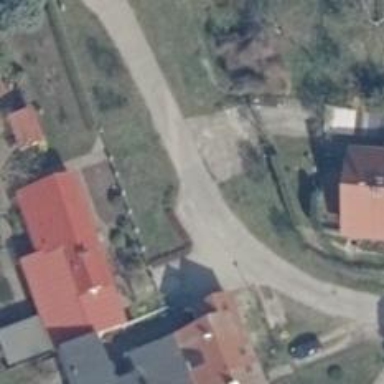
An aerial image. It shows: Residential road with concrete surface.